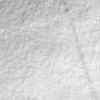
Label: not_dusty